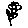
Label: flower